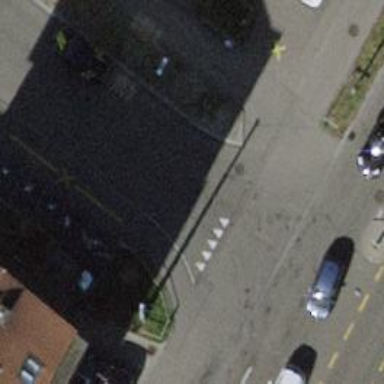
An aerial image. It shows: Unmarked crossing with traffic calming table on the road.